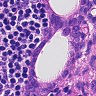
Metastatic tissue present: yes